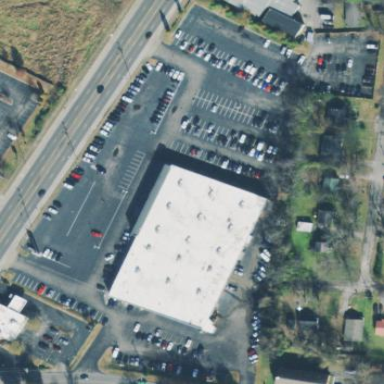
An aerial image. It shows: Shop that sells cars.